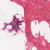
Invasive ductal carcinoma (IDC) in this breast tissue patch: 0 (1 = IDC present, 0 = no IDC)